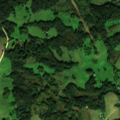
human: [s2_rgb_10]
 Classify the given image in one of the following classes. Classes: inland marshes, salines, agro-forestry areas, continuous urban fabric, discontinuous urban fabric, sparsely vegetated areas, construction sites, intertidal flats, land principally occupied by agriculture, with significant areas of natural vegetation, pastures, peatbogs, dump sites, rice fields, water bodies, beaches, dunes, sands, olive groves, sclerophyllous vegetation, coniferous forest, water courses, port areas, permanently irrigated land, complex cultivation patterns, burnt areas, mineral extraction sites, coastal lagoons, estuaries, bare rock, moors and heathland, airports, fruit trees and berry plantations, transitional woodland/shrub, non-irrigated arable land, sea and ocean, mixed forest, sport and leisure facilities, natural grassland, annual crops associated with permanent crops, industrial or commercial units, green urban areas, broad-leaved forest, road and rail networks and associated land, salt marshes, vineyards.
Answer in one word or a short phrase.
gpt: non-irrigated arable land, pastures, complex cultivation patterns, land principally occupied by agriculture, with significant areas of natural vegetation, broad-leaved forest, transitional woodland/shrub